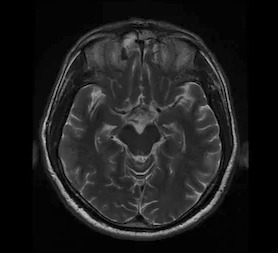
Label: notumor